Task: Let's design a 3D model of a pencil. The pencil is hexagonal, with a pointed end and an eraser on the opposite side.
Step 70:
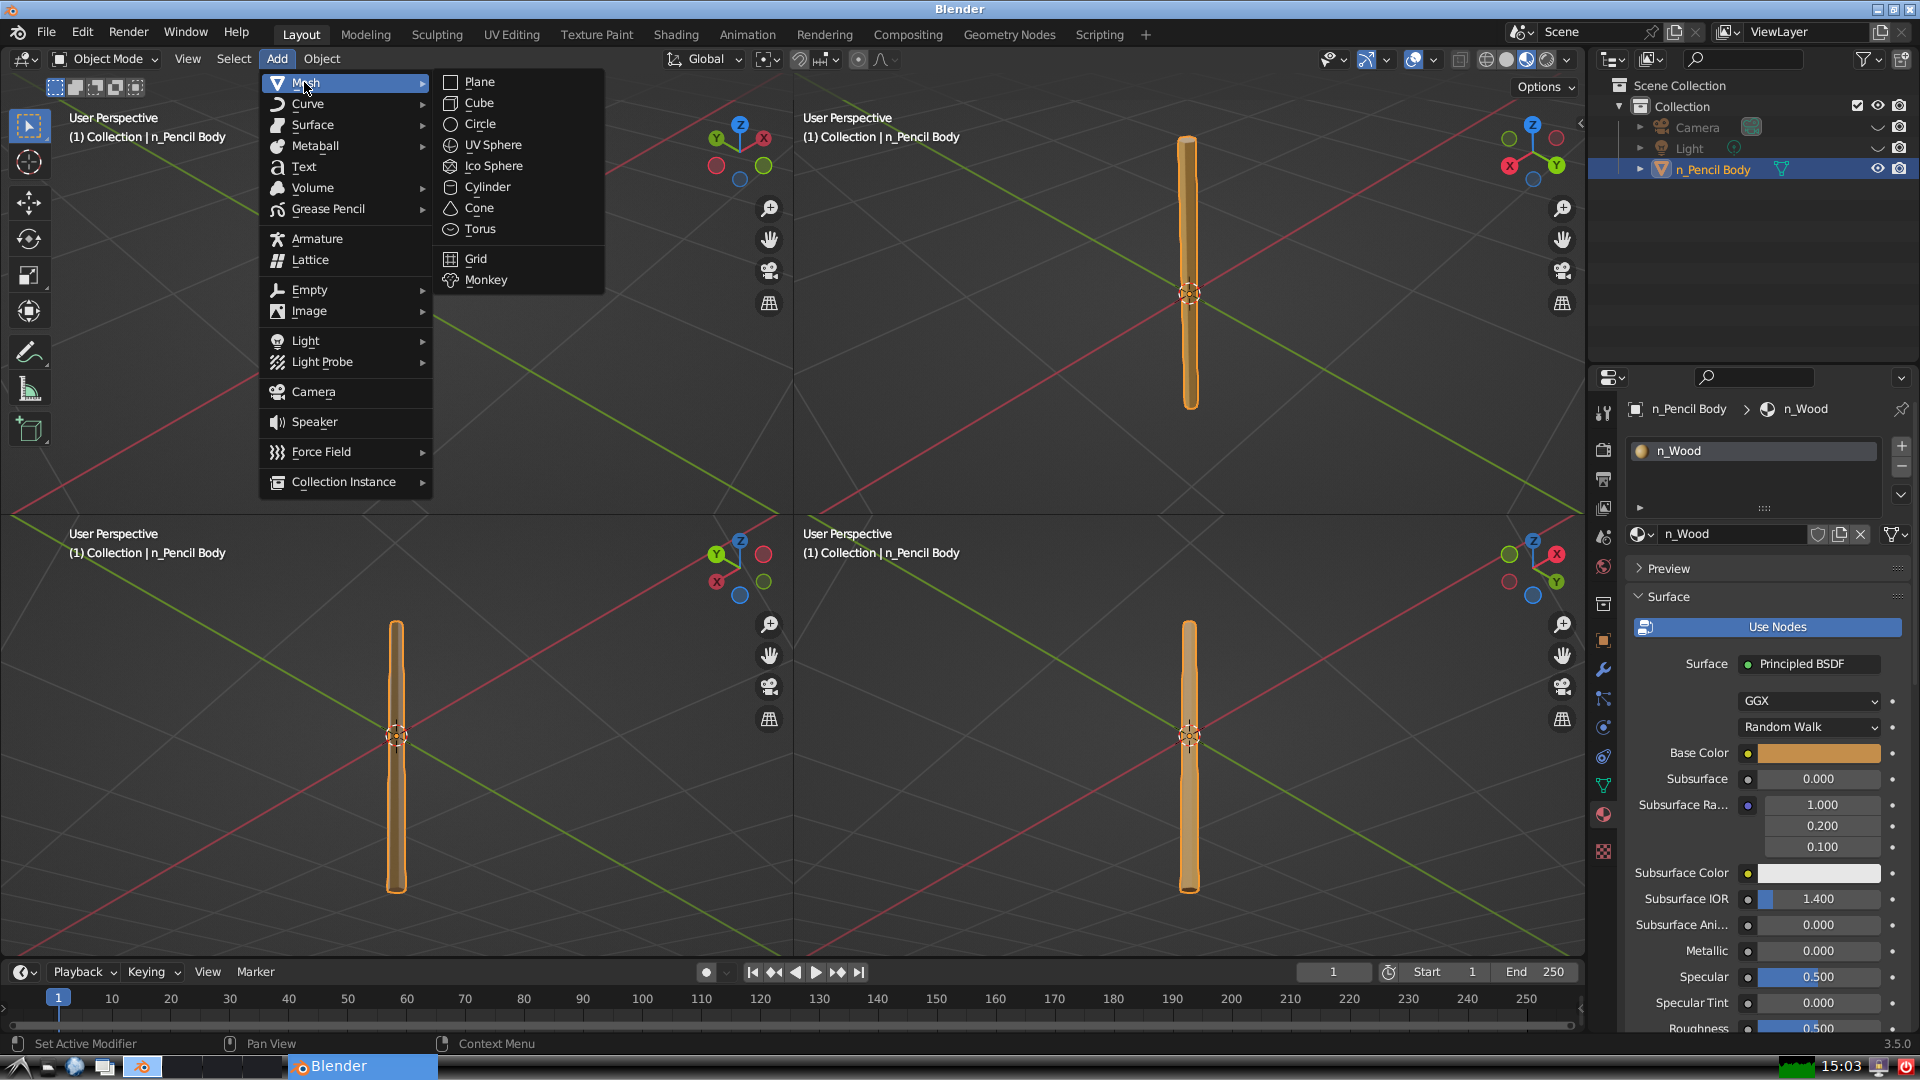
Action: {"mouse_move": [499, 210]}